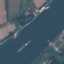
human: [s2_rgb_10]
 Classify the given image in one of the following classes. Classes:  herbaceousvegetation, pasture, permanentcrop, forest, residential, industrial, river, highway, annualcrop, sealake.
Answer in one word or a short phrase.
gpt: River